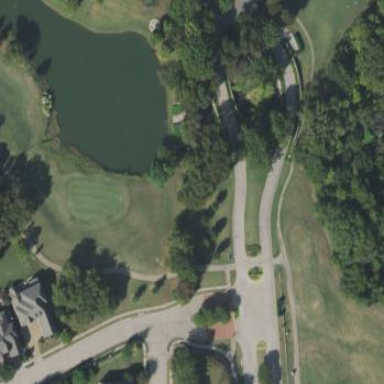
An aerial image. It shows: Water hazard in golf course. The hazard is natural water feature.